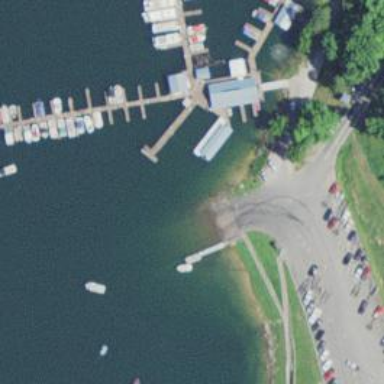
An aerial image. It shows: Slipway on leisure land.